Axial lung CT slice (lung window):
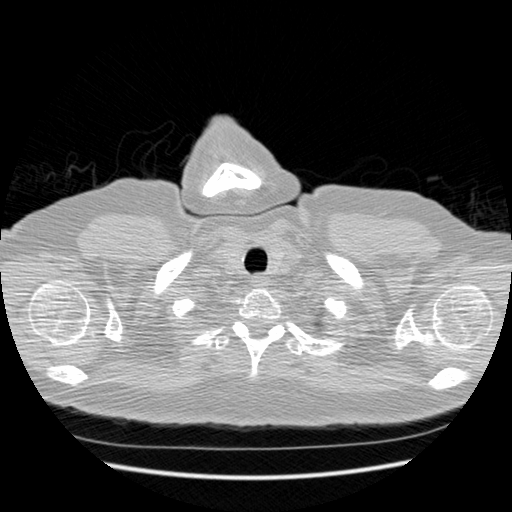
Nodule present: no